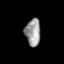
Tissue: prostate
Cell type: T cells
Senescence score: 0.2818
Nuclear area (px): 402
Mean DAPI intensity: 154.9